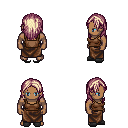
a pixel art fantasy rpg character, male body template, human, dark skin, brown pirate shirt, robe skirt, white blonde long hairstyle, gray slippers, four views (front, back, left, right), 2x2 character sprite sheet, small pixel art, hard edges, no anti-aliasing